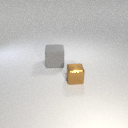
large gray rubber cube behind small brown metal cube